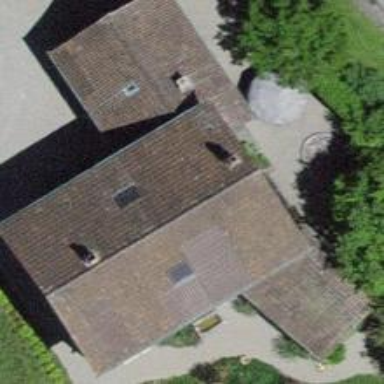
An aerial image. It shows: Building with roof made of roof tiles.